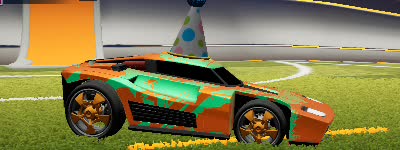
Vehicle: breakout